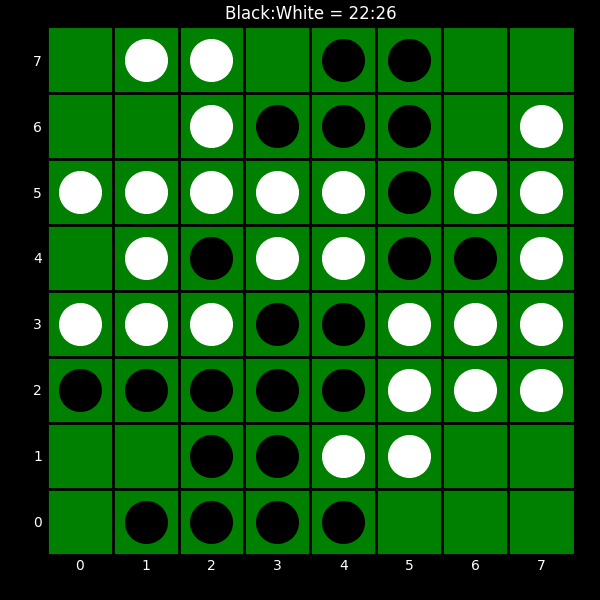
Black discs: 22
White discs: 26